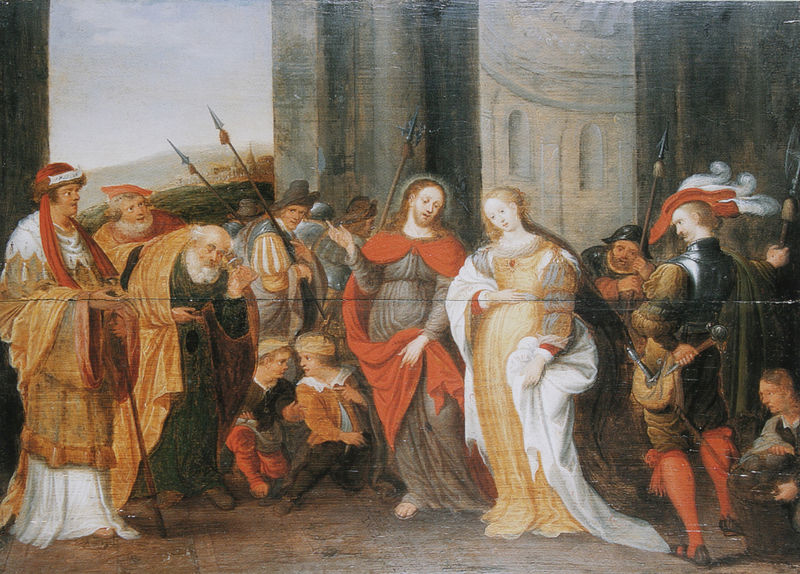
Titel: Christus und die Ehebrecherin (Kopie nach Cornelis de Baeilleur)
Künstler: Balthasar Beschey
Standort: Mainz
Institution: Landesmuseum
Schlagwörter: berg, blau, dunkel, feder, gemälde, gott, gruppe, haut, himmel, mann, umhang, weiß, wolken, frauen, gelb, grün, landschaft, menschen, stadt, braun, frau, geste, grau, haar, hell, hintergrund, hut, hüte, kleid, kleider, licht, mitte, männer, orange, pfeiler, raum, schwarz, szene, säule, säulen, ölbild, dame, gebäude, gras, gürtel, rot, schloss, wolke, gespräch, alt, bart, blond, architektur, barock, bibel, falten, federn, kleidung, mensch, neues testament, wache, öl, horizont, hügel, morgen, kirche, gewand, gold, haare, mantel, stoff, tücher, gewänder, kind, mutter, paar, personen, tochter, brosche, prinzessin, renaissance, kinder, federbusch, aussicht, rückenansicht, italien, unterhaltung, jungen, berge, dunst, füsse, saal, figuren, ölgemälde, historienbild, könig, lanze, papst, soldaten, falte, spielen, wandmalerei, korb, faltenwurf, junge, schwanger, halle, strümpfe, greis, orient, religion, strahlen, schwert, schwerter, waffen, brille, knien, soldat, waffe, auflauf, degen, kardinal, tasche, ritter, rüstung, pantheon, liebespaar, schein, harnisch, heiligenschein, rote haare, nimbus, christus, jesus, jesus christus, dolch, mittelalter, pastor, empfang, schwart, mönch, hellebarde, wächter, heiliger, lanzen, himel, hochzeit, kniebundhose, tempel, gesandter, heilige, speer, speere, lupe, edelmann, kirchlich, neugier, heilig, maria, madonna, magdalena, anbetung, gloriole, jerusalem, maria magdalena, turban, hofdame, wachen, sohn, sultan, roter mantel, rotunde, kniehose, dreifaltigkeit, christ, rote strümpfe, albrecht dürer, heiligenschien, apostel, vermählung, hochzeitspaar, lange gewänder, vergebung, schwangere, cranach, glorien, spieße, söldner, biscof, tüstung, gries, festkleidung, federbausch, federbauschen, fürbitter, glaubensmann, heilih, maria schwanger, schlafender soldat, sldat, erscheinung jesu